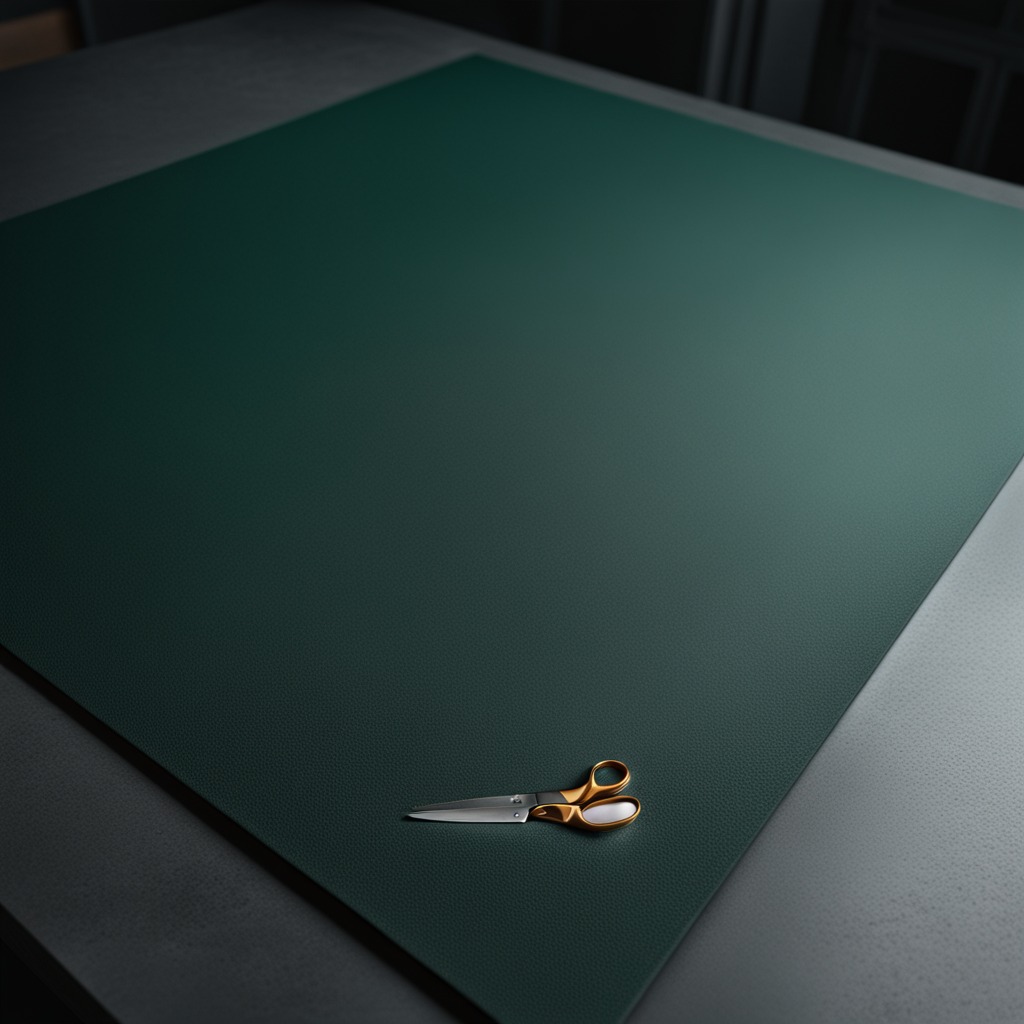
A scissor lying on a green rubber mat.